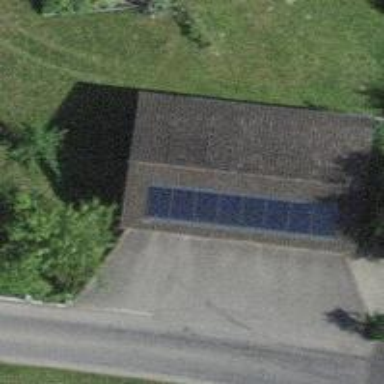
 consisting of solar photovoltaic panels."